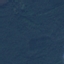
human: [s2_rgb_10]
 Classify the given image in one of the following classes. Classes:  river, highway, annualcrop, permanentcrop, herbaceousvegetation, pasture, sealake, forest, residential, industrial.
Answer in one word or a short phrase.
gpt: Forest